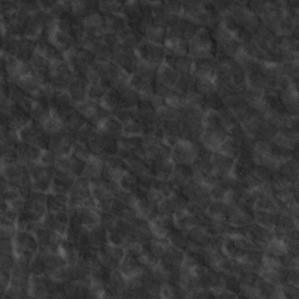
Label: non_frost